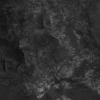
Atmospheric dust classification: not_dusty